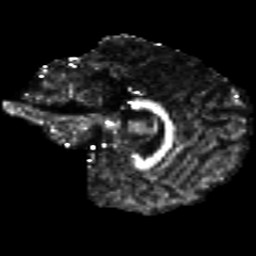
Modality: FA
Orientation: sagittal
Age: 30
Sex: female
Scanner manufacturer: siemens
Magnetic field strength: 3 T
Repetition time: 8.8 s
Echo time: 0.085 s